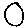
Label: circle